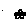
Label: star